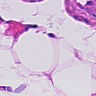
Metastatic tissue present: no